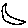
Label: moon